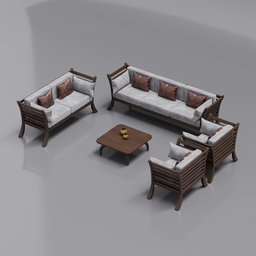
Label: furniture